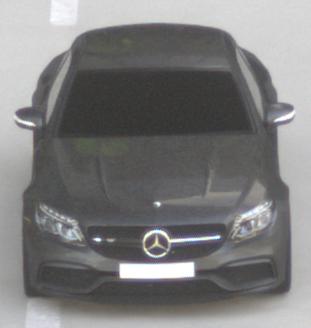
Make: Mercedes-Benz
Model: C 43 AMG
Detailed model: C-Class (205) AMG Limousine
Model produced from: 2016/10
Model produced until: 2018/04
Doors: 4
Color: gray
Road condition: dry road
Daytime: sunrise or sunset
Contrast: medium contrast